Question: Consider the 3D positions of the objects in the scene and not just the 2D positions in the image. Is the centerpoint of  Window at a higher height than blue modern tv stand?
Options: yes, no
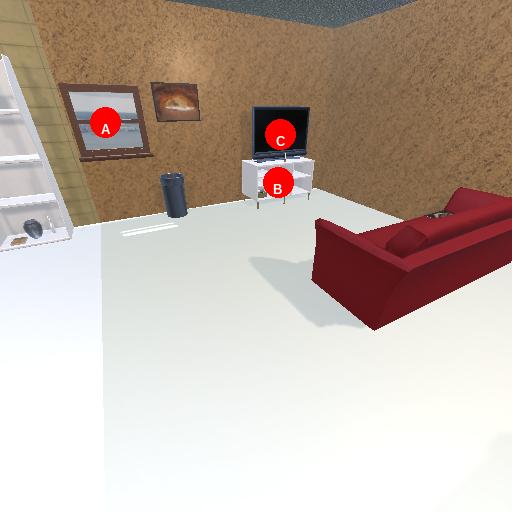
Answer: yes